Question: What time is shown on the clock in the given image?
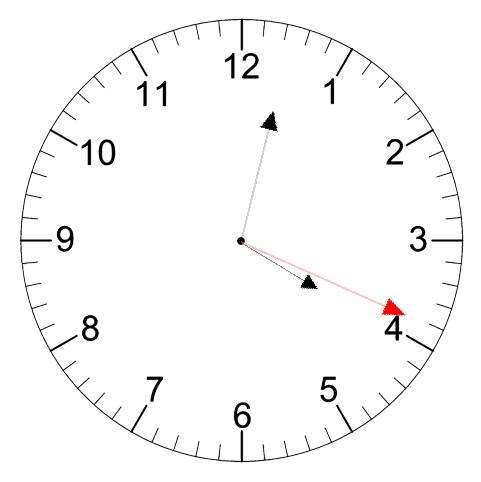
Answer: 04:02:19